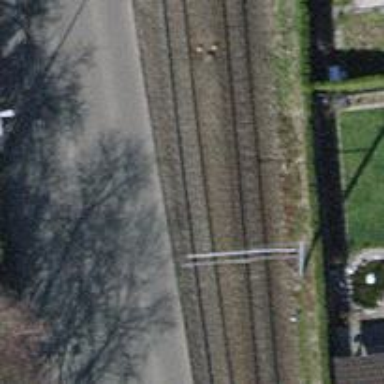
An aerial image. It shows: Narrow-gauge railway siding with electrified contact line.